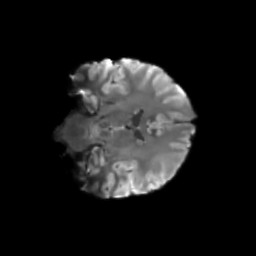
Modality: T2w
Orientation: coronal
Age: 24
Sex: female
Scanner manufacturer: siemens
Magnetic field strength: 3 T
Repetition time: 3.23 s
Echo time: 0.0892 s